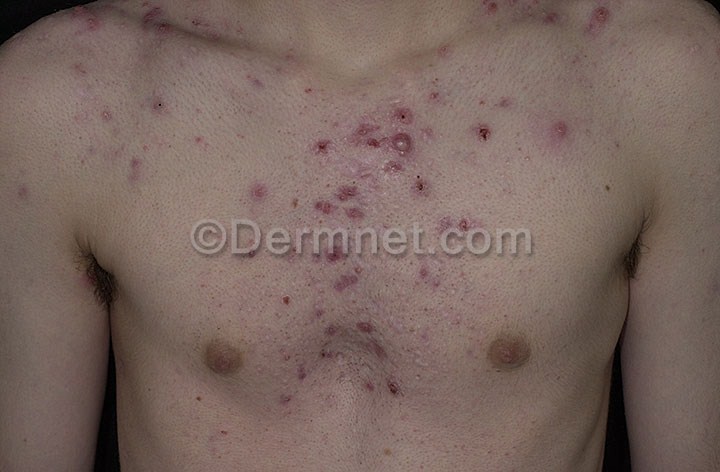
Disease: Acne and Rosacea Photos